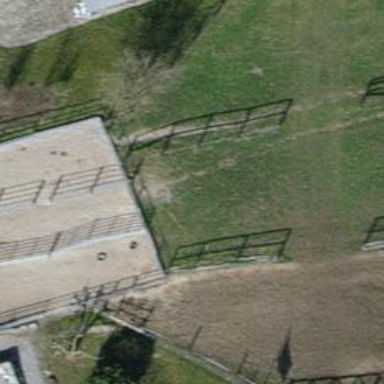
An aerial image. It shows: Gate.